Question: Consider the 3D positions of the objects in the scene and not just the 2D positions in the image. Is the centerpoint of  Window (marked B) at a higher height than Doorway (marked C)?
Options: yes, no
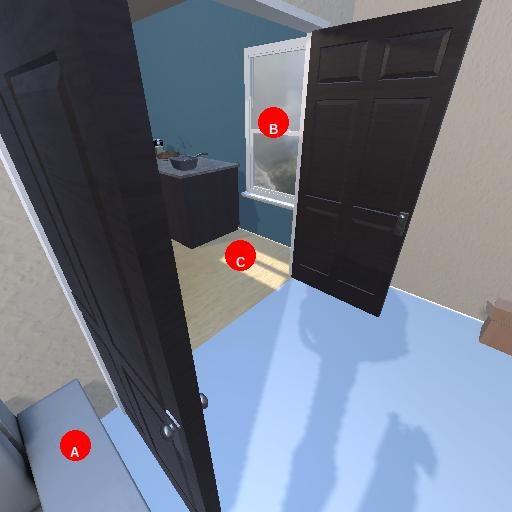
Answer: yes